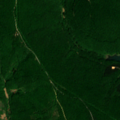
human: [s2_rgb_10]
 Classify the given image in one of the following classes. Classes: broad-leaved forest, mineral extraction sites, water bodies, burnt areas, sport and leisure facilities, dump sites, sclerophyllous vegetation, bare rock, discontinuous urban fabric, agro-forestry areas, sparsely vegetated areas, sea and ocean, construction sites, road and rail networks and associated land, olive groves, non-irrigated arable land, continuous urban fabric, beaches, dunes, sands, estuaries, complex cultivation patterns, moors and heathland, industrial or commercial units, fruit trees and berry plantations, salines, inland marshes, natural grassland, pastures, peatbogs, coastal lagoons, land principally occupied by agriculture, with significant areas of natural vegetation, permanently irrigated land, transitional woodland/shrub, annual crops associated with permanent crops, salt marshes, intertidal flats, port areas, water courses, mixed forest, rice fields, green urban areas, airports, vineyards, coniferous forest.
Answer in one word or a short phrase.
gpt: land principally occupied by agriculture, with significant areas of natural vegetation, broad-leaved forest, mixed forest